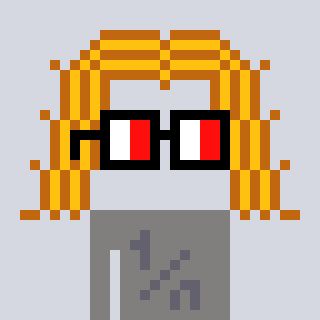
a pixel art character with square glasses with black frames and red eyes, a hair-shaped head and a bluegrey-colored body on a cool background